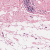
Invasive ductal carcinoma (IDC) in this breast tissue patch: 0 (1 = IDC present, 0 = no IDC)